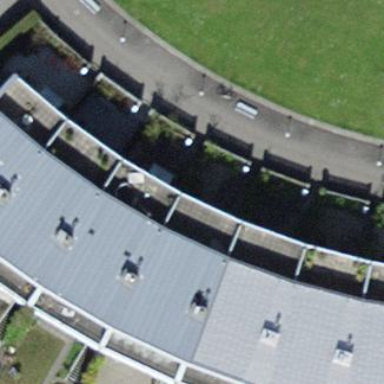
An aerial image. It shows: Terrace building with flat roof.